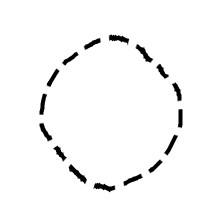
Shape: circle